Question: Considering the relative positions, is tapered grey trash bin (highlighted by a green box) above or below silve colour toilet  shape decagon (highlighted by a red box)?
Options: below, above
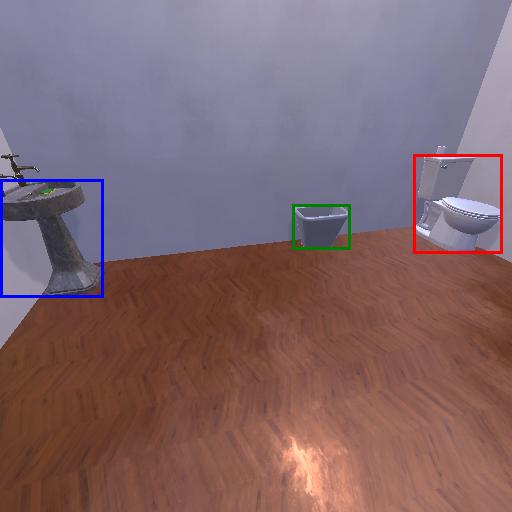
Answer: below